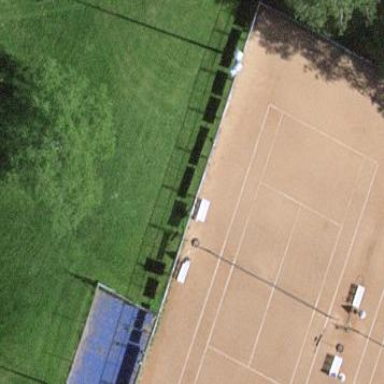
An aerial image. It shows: Tennis court on the leisure land pitch.